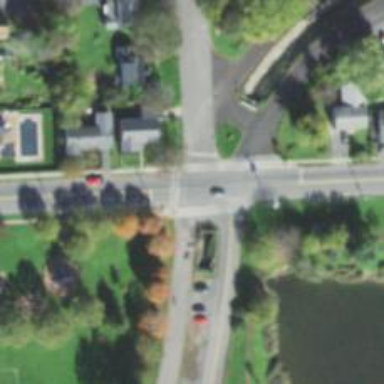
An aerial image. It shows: Tertiary road with asphalt surface including designated bicycle lane.